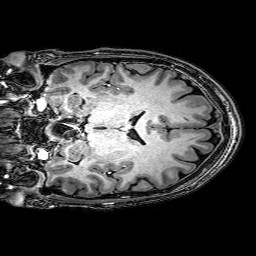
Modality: T1w
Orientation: coronal
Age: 25
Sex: male
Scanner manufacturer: philips
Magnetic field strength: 3 T
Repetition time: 0.009 s
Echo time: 0.0035 s